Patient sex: M
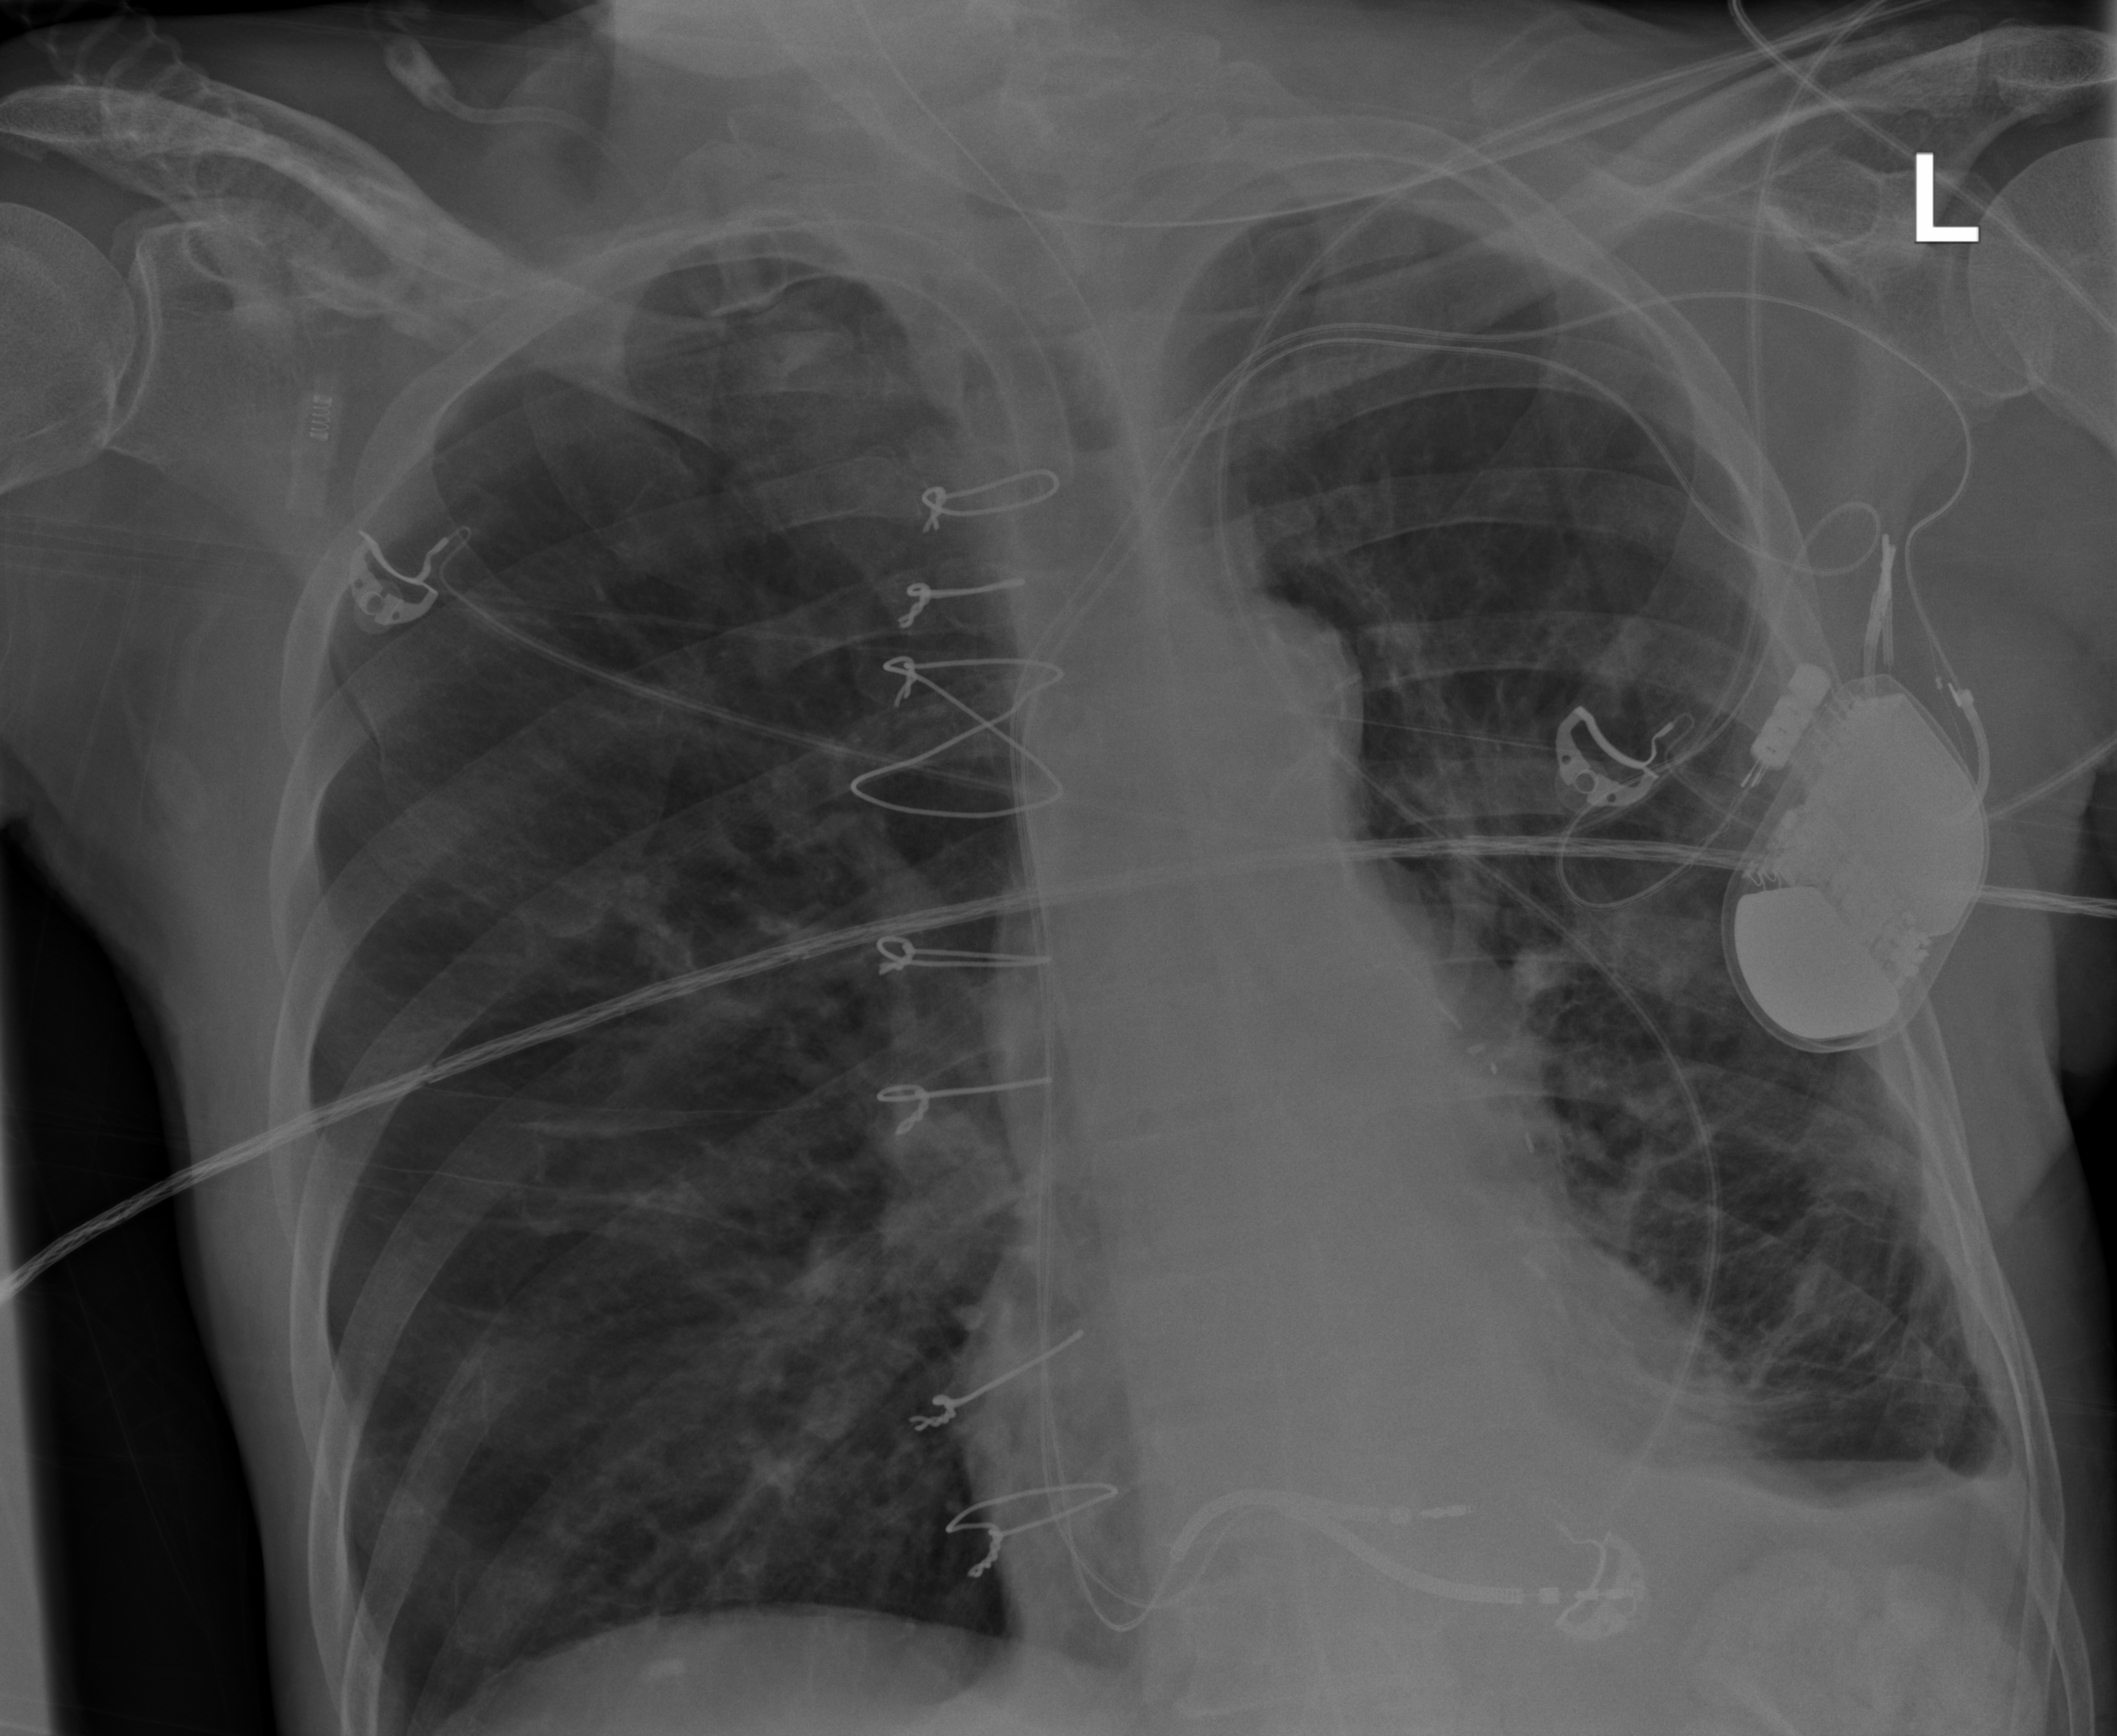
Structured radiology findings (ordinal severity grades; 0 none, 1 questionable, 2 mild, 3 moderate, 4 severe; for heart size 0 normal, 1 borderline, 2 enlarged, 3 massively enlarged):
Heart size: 0
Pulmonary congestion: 0
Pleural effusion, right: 0
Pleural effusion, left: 2
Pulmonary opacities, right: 0
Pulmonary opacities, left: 2
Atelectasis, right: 2
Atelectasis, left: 2